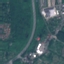
Label: Highway